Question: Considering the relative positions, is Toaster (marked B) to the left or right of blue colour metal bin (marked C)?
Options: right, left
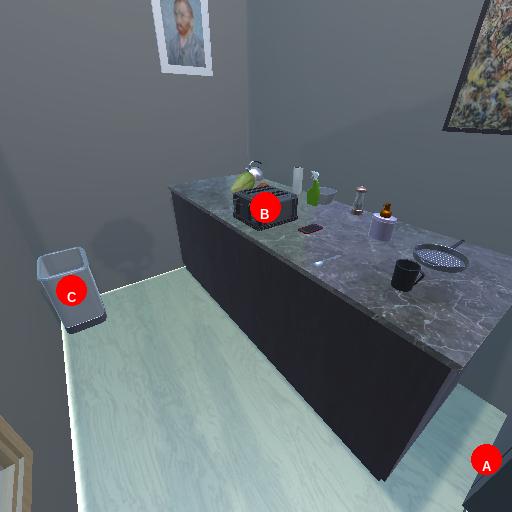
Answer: right